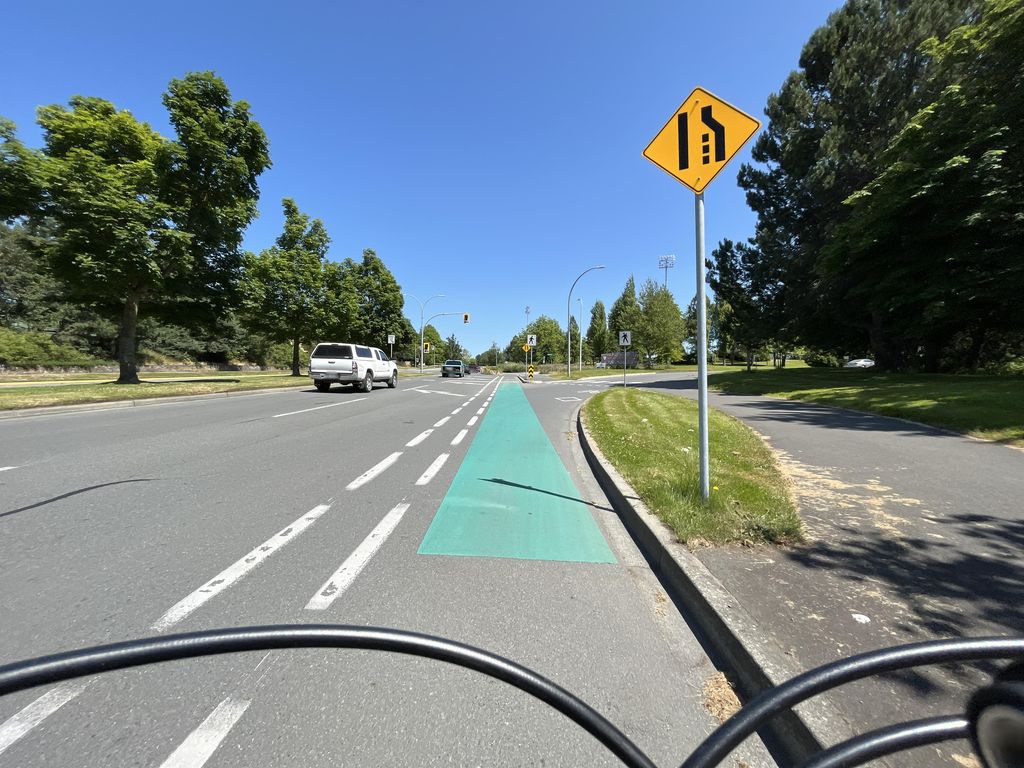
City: victoria